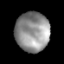
Tissue: lung
Cell type: Epithelial cells
Senescence score: 0.2118
Nuclear area (px): 1315
Mean DAPI intensity: 143.947